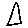
Label: triangle